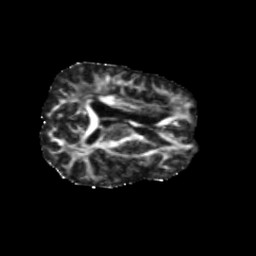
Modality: FA
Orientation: axial
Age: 50
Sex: female
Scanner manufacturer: siemens
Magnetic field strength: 3 T
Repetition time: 5.47 s
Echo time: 0.0854 s